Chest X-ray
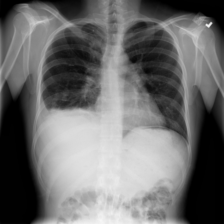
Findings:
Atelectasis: positive
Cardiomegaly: negative
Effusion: negative
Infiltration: positive
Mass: negative
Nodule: positive
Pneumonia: negative
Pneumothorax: negative
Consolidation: negative
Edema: negative
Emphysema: negative
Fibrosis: negative
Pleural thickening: negative
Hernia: negative